Field crop: maize
Growth stage: 1
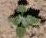
Species: chenopodium